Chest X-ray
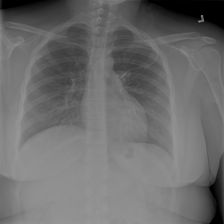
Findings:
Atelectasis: negative
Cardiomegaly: negative
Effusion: negative
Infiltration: negative
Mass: negative
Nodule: negative
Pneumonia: negative
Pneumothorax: negative
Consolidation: negative
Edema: negative
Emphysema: negative
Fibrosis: negative
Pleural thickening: negative
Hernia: negative